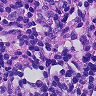
Metastatic tissue present: no